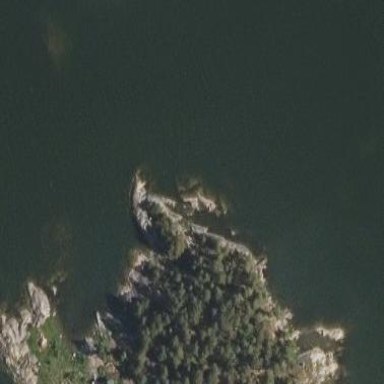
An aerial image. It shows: Landscape of bare rock.